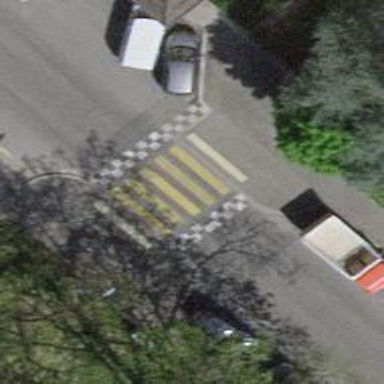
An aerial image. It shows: Uncontrolled zebra pedestrian crossing with traffic calming table.